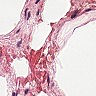
Metastatic tissue present: no